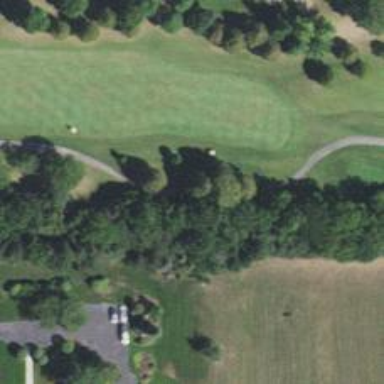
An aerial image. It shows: Path for golf carts.